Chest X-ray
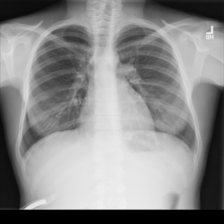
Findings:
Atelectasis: negative
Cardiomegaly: negative
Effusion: negative
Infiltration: negative
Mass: negative
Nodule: negative
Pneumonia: negative
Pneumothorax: negative
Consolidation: negative
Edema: negative
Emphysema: negative
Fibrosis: negative
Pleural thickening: negative
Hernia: negative